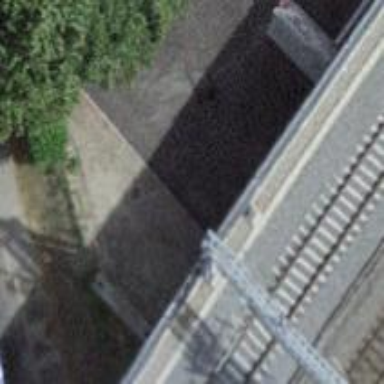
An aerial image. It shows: Cycleway bridge with asphalt surface.